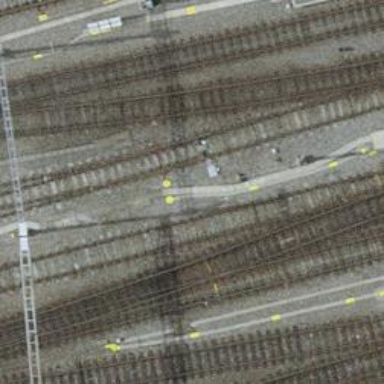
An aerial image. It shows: Single-track electrified railway service yard with contact line for trains.